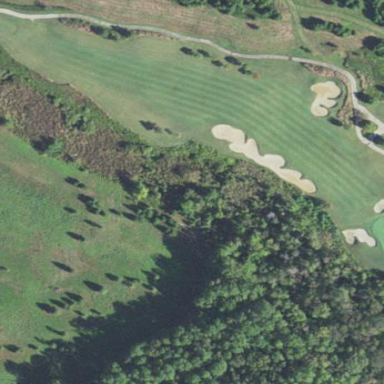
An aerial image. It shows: Rough grassy area used for golf.